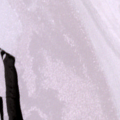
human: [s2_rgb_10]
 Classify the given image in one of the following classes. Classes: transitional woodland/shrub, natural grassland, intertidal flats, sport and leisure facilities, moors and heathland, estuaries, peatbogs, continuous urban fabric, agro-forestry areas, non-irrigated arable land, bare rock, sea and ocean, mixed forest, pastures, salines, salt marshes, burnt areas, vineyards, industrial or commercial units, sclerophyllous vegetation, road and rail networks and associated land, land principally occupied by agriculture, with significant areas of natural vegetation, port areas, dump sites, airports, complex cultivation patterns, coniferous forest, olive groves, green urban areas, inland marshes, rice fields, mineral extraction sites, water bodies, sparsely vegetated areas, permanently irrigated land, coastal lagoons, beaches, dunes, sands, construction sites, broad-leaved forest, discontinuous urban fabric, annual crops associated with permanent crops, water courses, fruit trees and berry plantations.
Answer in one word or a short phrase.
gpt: sea and ocean